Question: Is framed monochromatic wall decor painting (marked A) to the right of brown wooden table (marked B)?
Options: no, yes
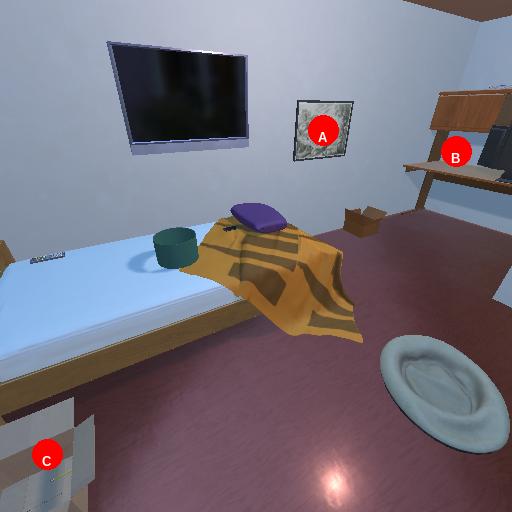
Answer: no